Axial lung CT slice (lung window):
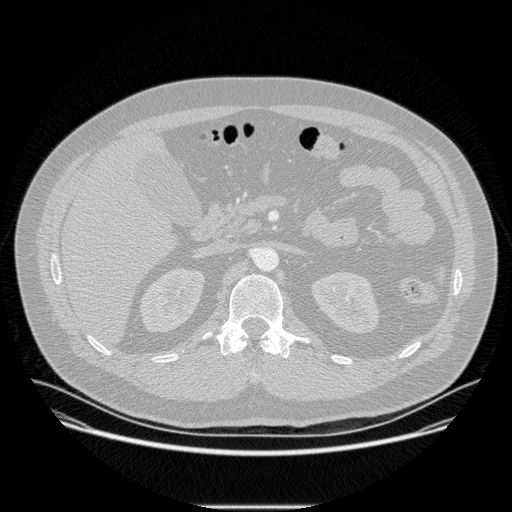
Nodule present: no